Question: i added sprite to scene by this tutorials : <URL>
but i have bad quality of images files.
how to fix problems ??

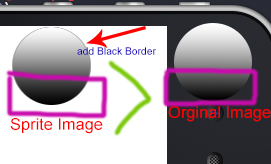
Answer: This is probably caused by xcode 'compression' of PNG files, which transforms them to use .
You could try to replace the line :
'''
glBlendFunc(GL_SRC_ALPHA, GL_ONE_MINUS_SRC_ALPHA);
'''
which I suppose you have, as you mentioned following the tutorial, by the following :
'''
glBlendFunc(GL_ONE, GL_ONE_MINUS_SRC_ALPHA);
'''
which allow to composite a premultiplied alpha image over the background image.
For more information about premultiplied alpha concept, look <URL>.
If you want xcode to stop messing with your PNG files, you can ask it to stop : <URL>